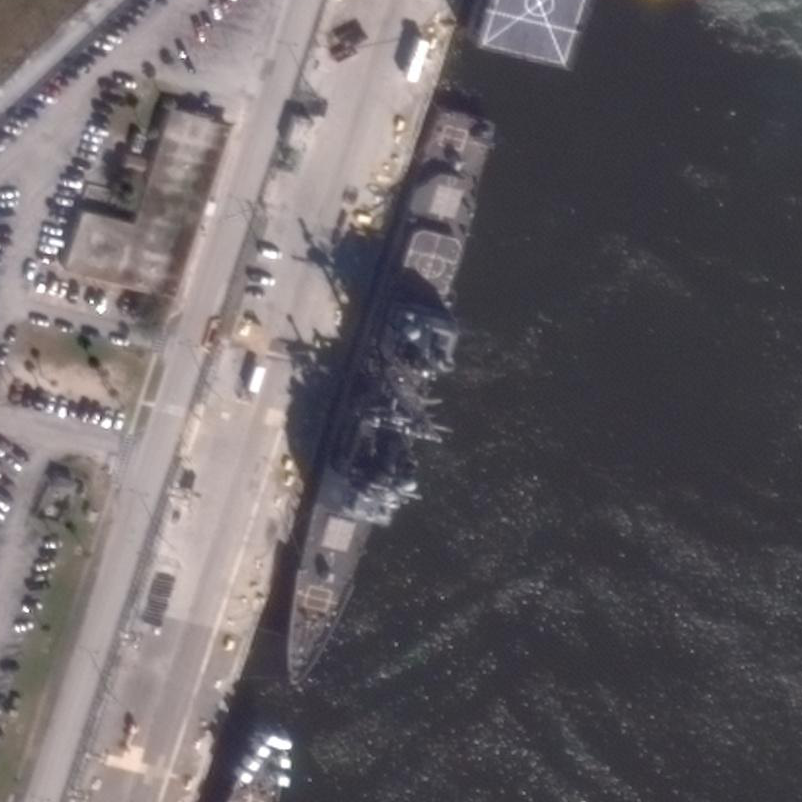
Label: cruiser